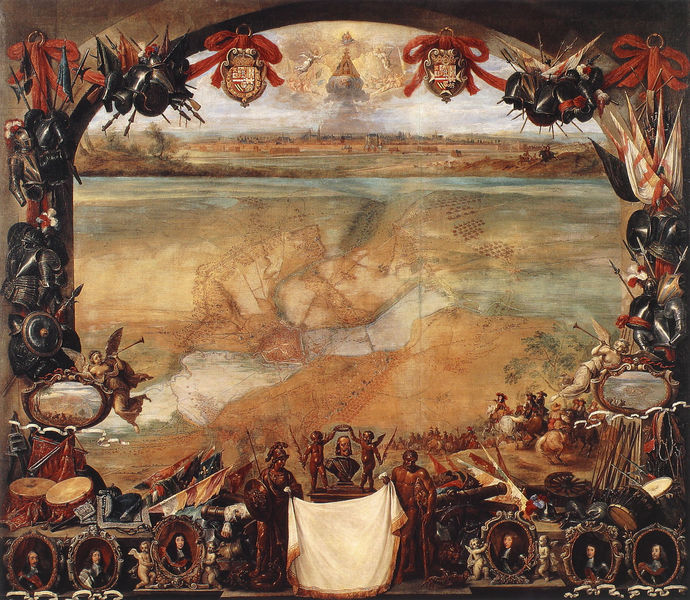
Titel: Ansicht der Stadt Valenciennes
Künstler: David d. J. Teniers
Institution: Antwerpen, Koninklijk Museum voor Schone
Schlagwörter: baum, gemälde, himmel, kämpfer, wasser, weiß, fluss, landschaft, menschen, ocker, stadt, braun, hintergrund, männer, rot, tuch, band, bildnis, portrait, porträt, vorhang, horizont, flach, land, oval, pferde, reiter, engel, putto, stillleben, bilder, bogen, fahnen, vedute, mauer, eben, silhouette, krieg, schlacht, soldaten, büste, schild, durchblick, porträts, schilder, waffen, helm, kranz, portraits, trommel, armee, heer, rüstung, wappen, karte, helme, krönung, lanzen, plan, kanonen, landkarte, fanfaren, speere, fanfare, posaune, putten, putti, verschattet, schilde, rüstungen, medaillons, trommeln, bekränzung, ocekr, potraits, ?